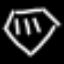
Label: diamond